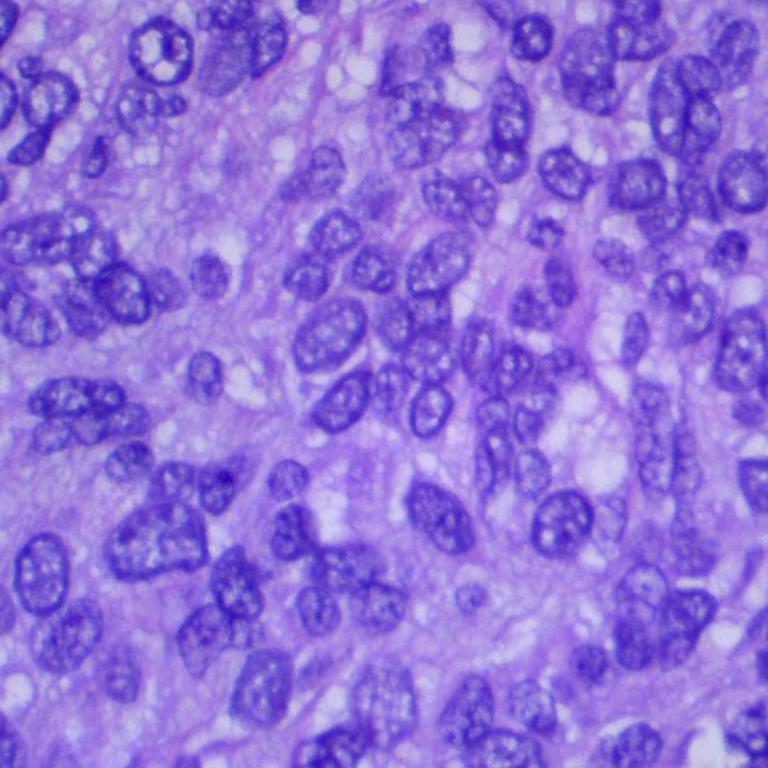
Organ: lung
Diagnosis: squamous carcinomas